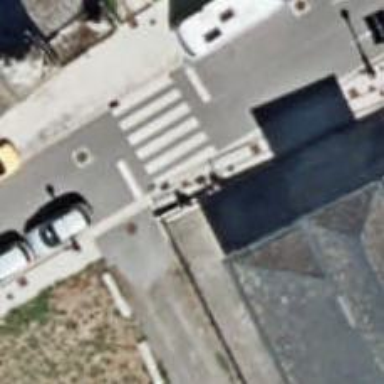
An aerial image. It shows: Sidewalk made of paving stones.